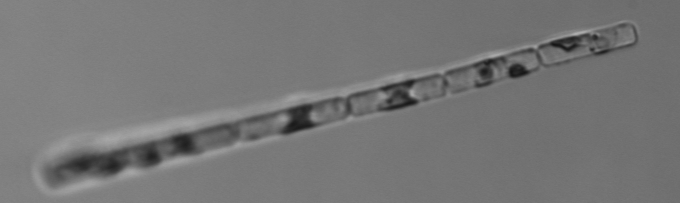
Label: Guinardia_delicatula